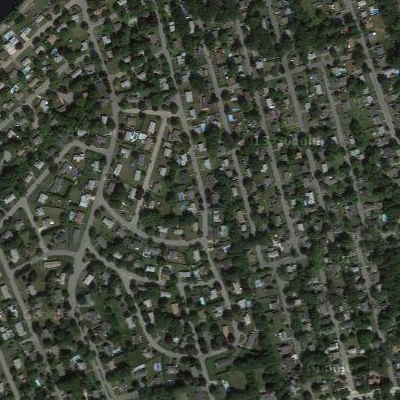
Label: Resident